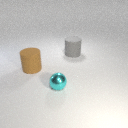
small cyan metal sphere to the left of large gray rubber cylinder